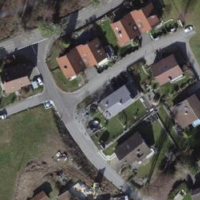
EUNIS habitat code: 55
Species observed at this site:
Geum rivale